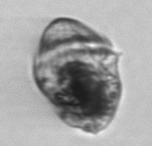
Label: Gyrodinium